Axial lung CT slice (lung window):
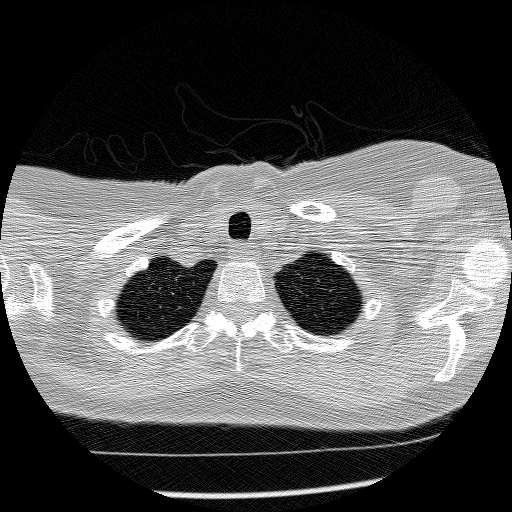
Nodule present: no